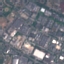
Label: Industrial